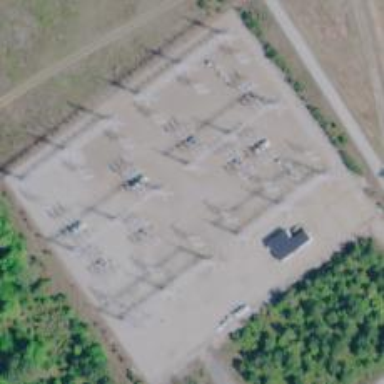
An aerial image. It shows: Power substation with fence around it. The substation is used for switching.